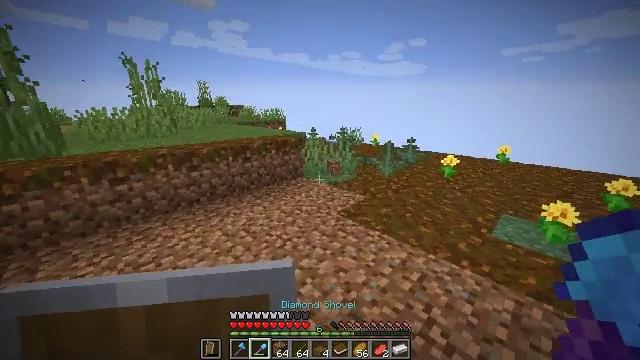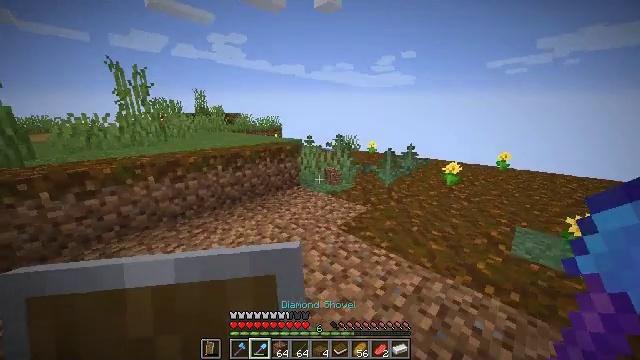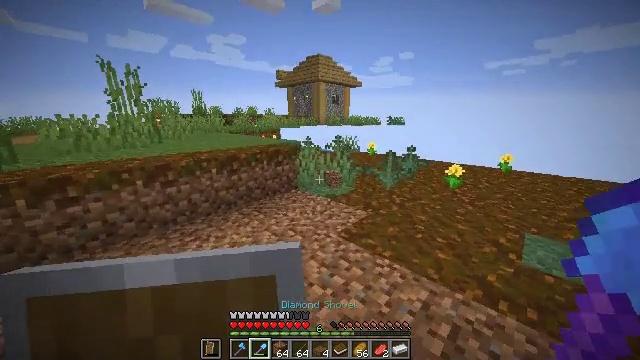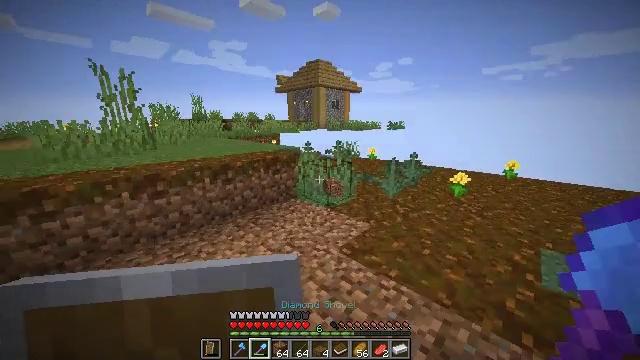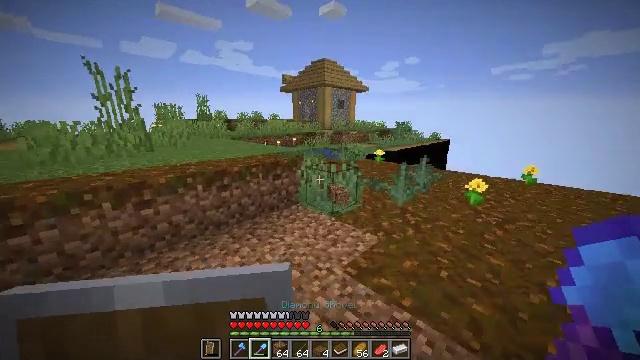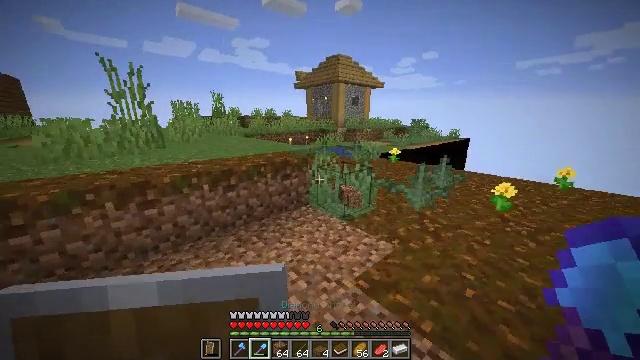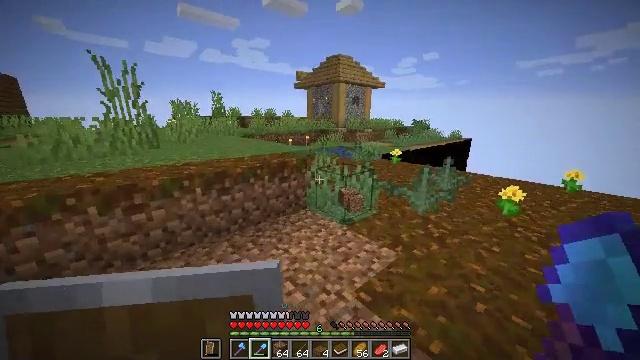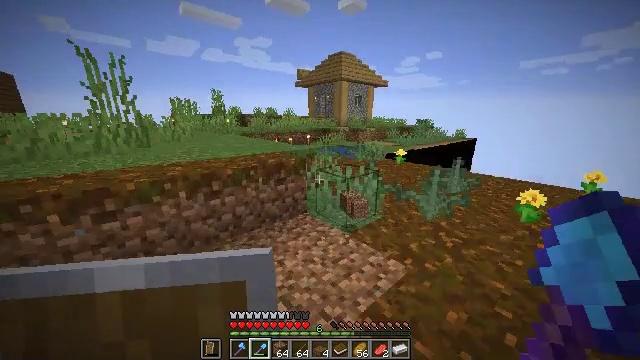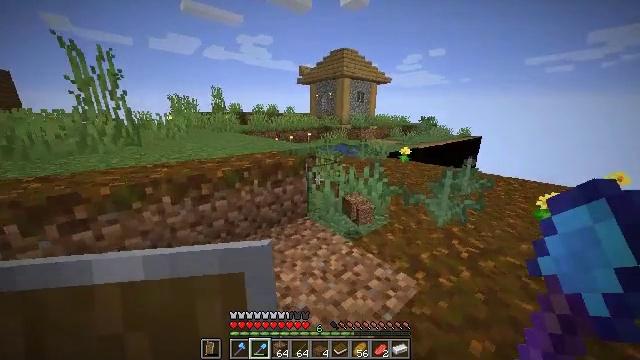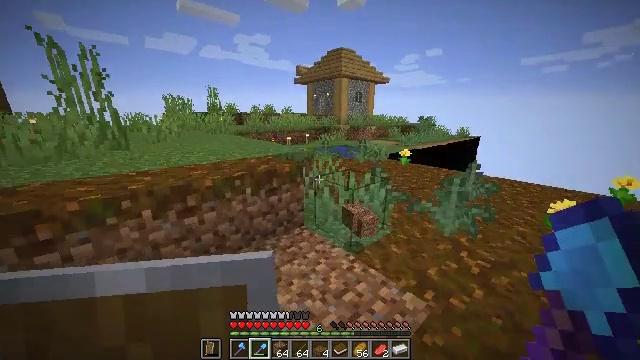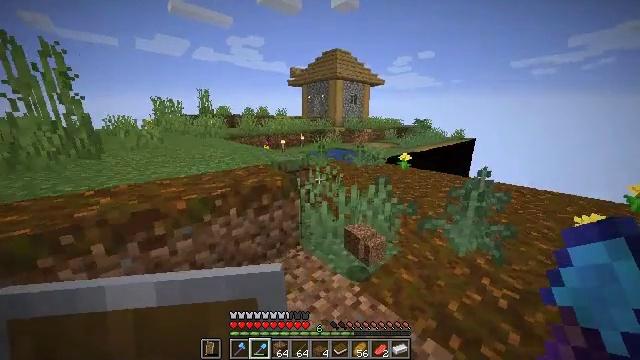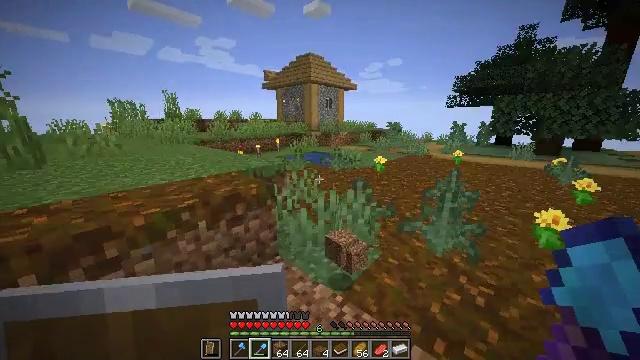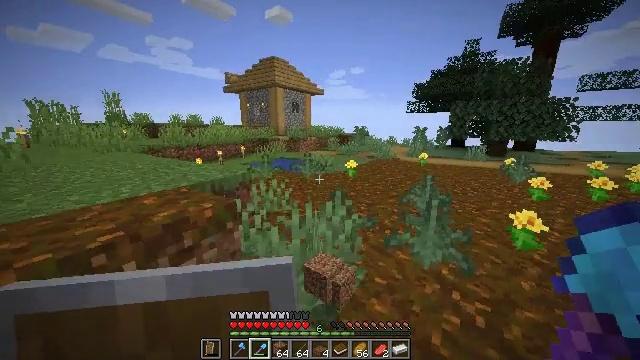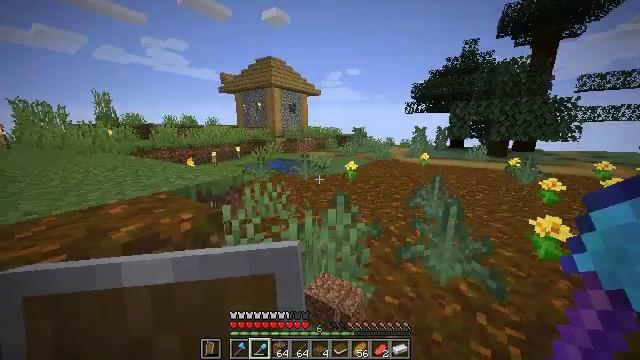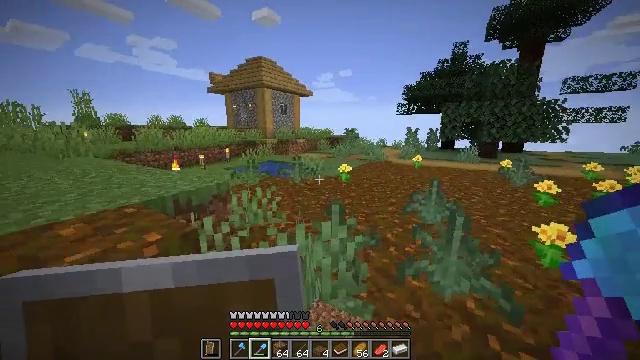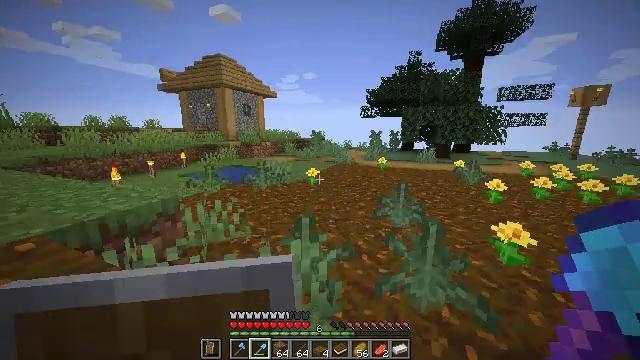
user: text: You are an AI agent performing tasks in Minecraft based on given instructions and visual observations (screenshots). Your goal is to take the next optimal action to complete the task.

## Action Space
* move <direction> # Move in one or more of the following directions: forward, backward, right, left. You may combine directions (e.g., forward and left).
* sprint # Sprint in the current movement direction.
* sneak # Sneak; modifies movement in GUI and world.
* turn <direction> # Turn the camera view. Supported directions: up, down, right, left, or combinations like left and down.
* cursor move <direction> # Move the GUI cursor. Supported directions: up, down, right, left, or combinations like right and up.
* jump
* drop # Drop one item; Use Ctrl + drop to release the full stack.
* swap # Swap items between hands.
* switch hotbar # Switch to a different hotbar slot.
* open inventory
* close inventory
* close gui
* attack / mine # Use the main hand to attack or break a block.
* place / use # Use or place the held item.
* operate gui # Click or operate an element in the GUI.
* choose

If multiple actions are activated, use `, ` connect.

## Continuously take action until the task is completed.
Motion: motion action
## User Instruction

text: Break the podzol in a taiga biome.
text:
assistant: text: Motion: move forward, sprint, turn right and up, attack / mine
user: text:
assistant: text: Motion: move forward, sprint, attack / mine
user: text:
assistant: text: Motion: move forward, sprint, turn up, attack / mine
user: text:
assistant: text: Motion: move forward, sprint, turn left, attack / mine
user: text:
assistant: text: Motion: move forward, sprint, turn left, attack / mine
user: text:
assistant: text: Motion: move forward, sprint, attack / mine
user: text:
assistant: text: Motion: move forward, sprint, attack / mine
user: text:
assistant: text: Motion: move forward, sprint, attack / mine
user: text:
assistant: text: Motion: move forward, sprint, attack / mine
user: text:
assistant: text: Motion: move forward, sprint, turn right, attack / mine
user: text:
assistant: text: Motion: move forward, sprint, turn right, attack / mine
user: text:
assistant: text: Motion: move forward, sprint, turn right and up, attack / mine
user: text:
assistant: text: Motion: move forward, sprint, attack / mine
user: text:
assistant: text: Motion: move forward, sprint, turn right, attack / mine
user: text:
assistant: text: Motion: move forward, sprint, turn right, attack / mine
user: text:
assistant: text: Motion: move forward, sprint, turn right, attack / mine
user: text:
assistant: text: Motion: move forward, turn right, attack / mine
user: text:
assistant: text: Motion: move forward, sprint, turn right, attack / mine
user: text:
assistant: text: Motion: move forward, turn right, attack / mine
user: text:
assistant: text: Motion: move forward, turn right, attack / mine
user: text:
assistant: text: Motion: move forward, turn right and down, attack / mine
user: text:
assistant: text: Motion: move forward, turn right and down, attack / mine
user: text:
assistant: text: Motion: move forward, turn right and down, attack / mine
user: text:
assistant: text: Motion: attack / mine
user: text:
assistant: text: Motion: attack / mine
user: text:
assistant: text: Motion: move forward, turn left and up, attack / mine
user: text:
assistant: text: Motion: move forward, turn right and up, attack / mine
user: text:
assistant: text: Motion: move forward, turn right and up, attack / mine
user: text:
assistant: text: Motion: move forward, turn right and up, attack / mine
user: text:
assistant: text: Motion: move forward, turn right and up, attack / mine